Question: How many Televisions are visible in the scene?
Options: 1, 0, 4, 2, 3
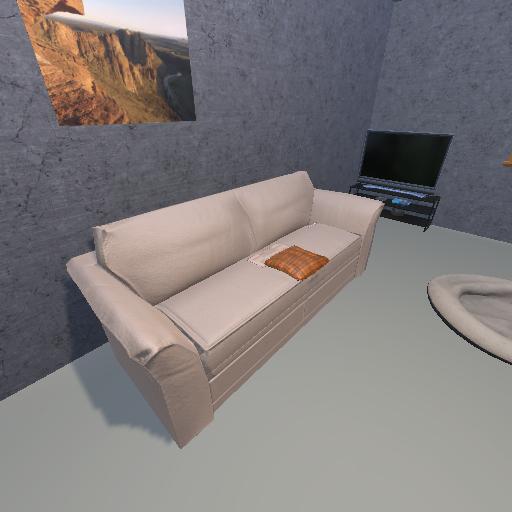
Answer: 1